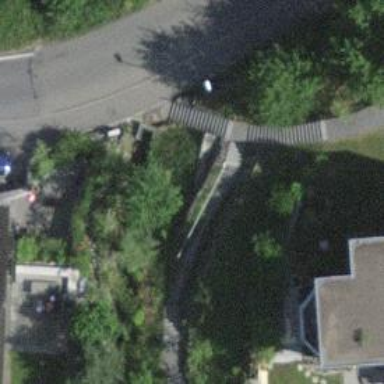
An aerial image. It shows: Road with steps.